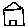
Label: house